The image is the raw time-domain waveform of a rolling-element bearing's vibration signal. Based on the visible evidence, which condition applies: normal, inner_race, outer_race, ball?
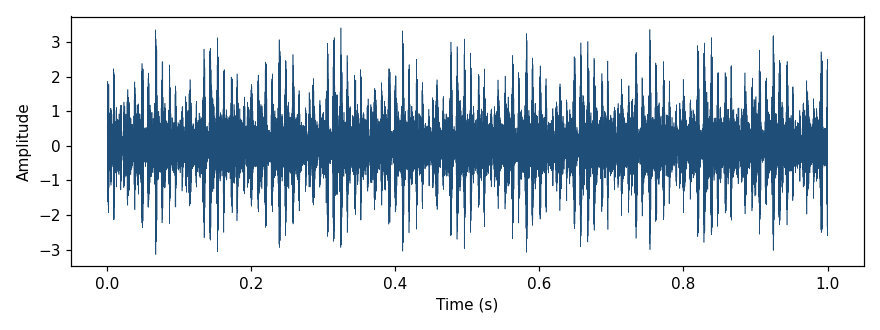
Answer: outer_race